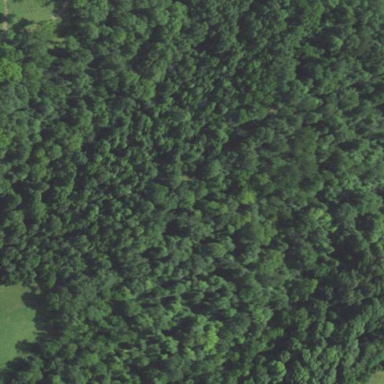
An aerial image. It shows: Serene woodland landscape.